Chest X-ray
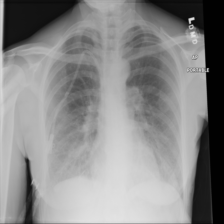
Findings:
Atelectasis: negative
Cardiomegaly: negative
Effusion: negative
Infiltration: negative
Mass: negative
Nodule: negative
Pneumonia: negative
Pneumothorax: negative
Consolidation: negative
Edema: negative
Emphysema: negative
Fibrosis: negative
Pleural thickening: negative
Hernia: negative